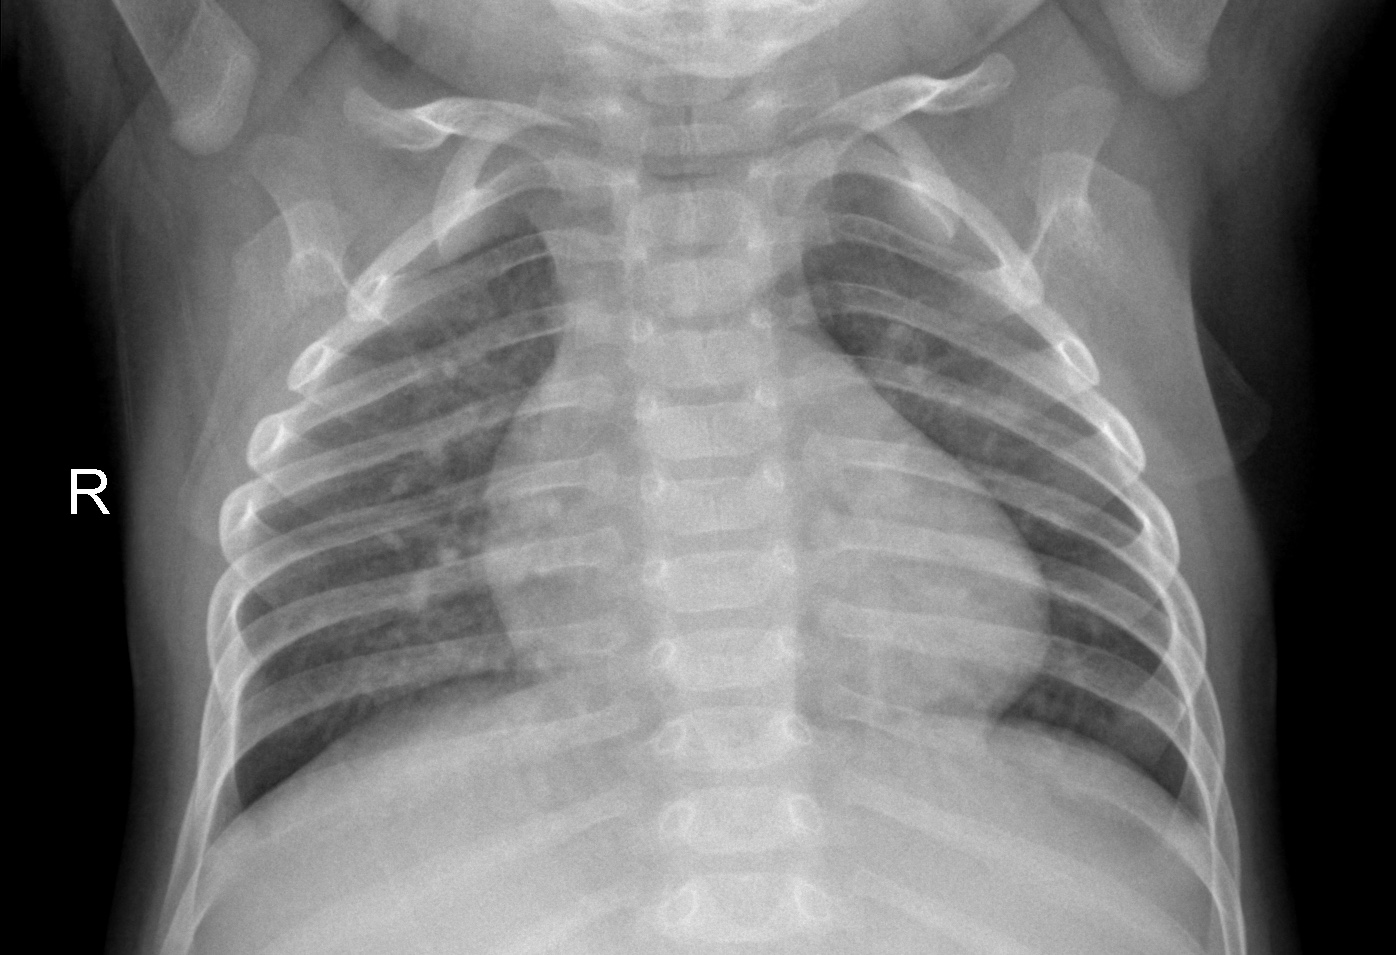
Diagnosis: NORMAL